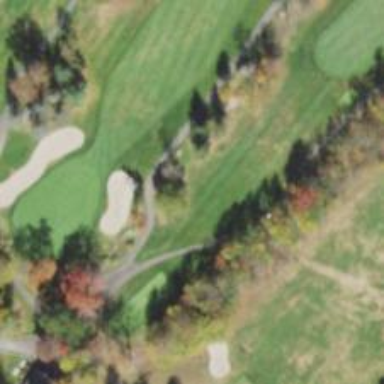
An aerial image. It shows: View of golf hole.